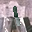
Label: 1